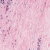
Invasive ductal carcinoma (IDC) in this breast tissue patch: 0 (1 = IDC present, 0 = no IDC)